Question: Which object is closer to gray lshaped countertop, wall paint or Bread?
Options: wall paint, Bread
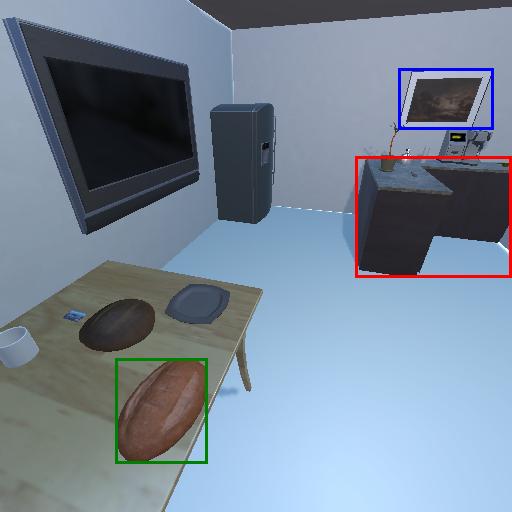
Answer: wall paint